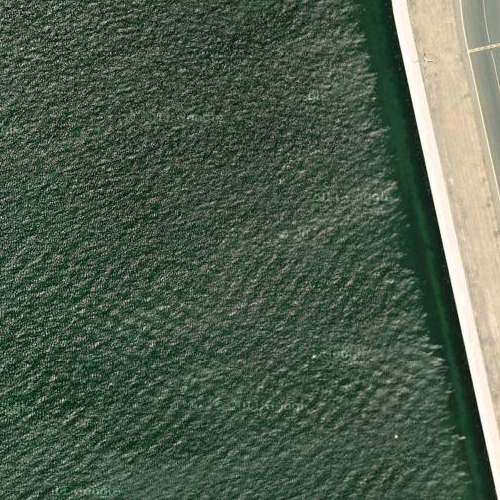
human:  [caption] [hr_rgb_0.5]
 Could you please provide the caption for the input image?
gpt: This is a part of ocean with deep green water .

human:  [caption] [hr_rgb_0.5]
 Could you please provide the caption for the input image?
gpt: This is a part of deep green sparkling sea .

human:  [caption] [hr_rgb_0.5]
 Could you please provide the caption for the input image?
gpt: A part of ocean with deep green waters .

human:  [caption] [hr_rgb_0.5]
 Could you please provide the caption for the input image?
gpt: This is a part of deep green sparkling sea .

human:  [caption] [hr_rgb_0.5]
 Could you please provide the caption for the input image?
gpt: This is a part of ocean with deep green water shining .